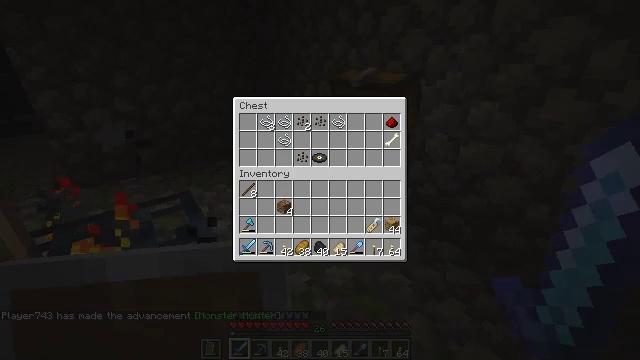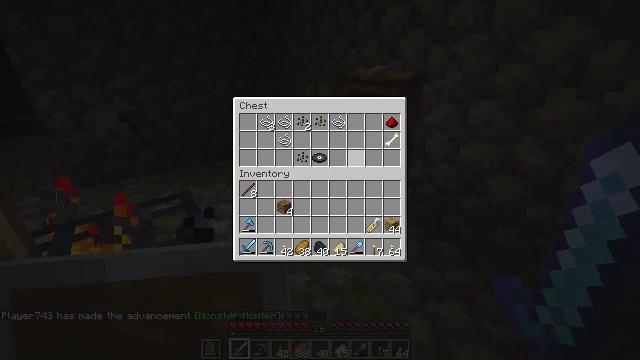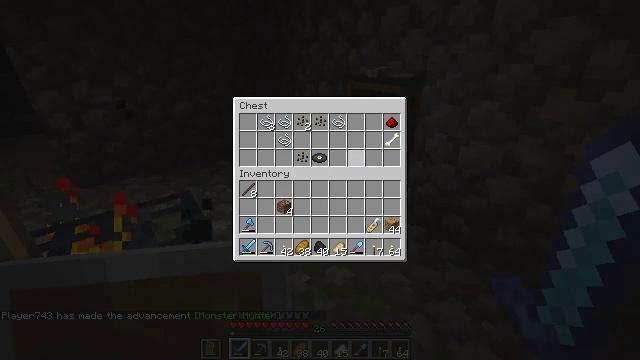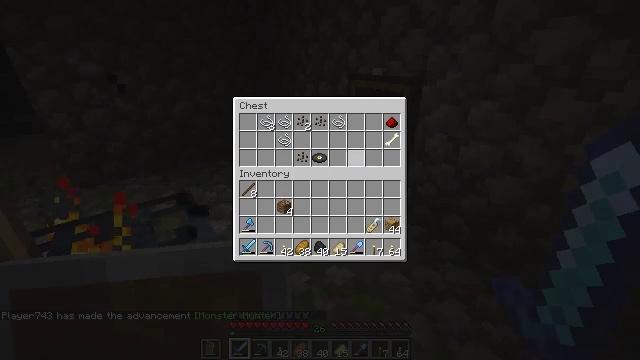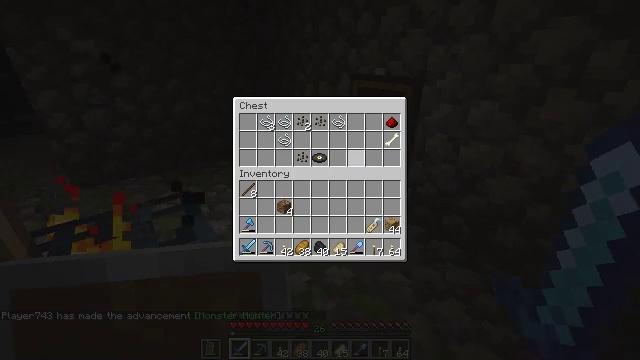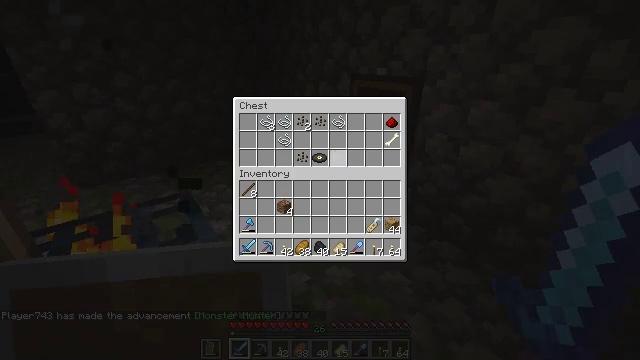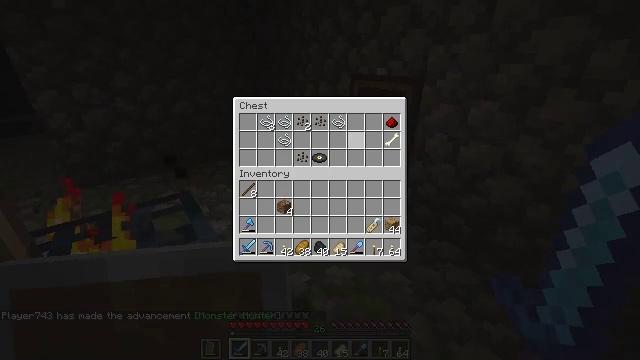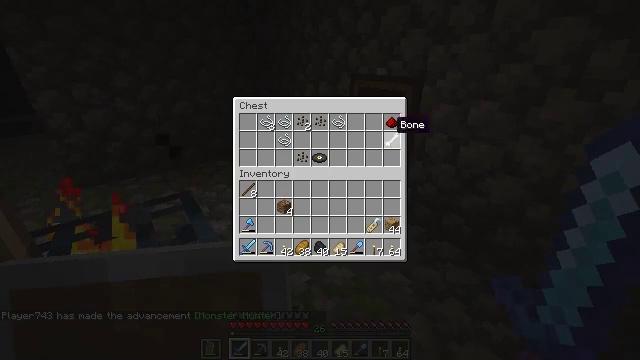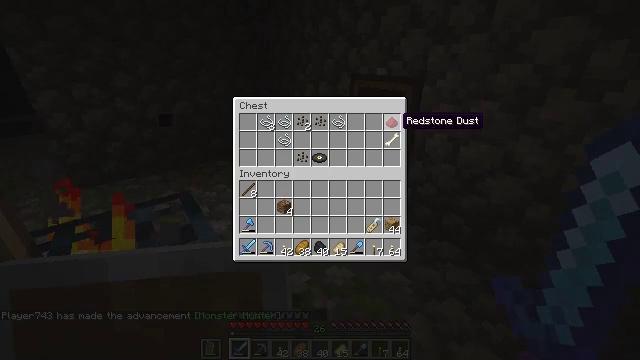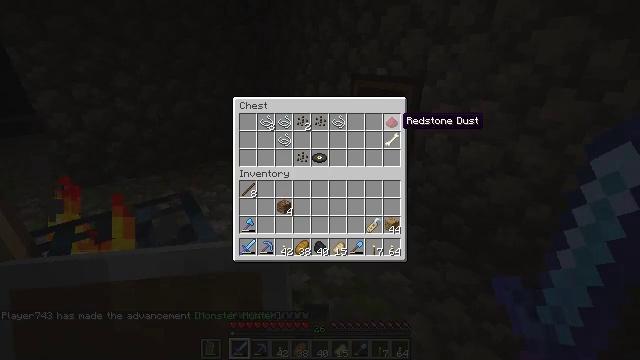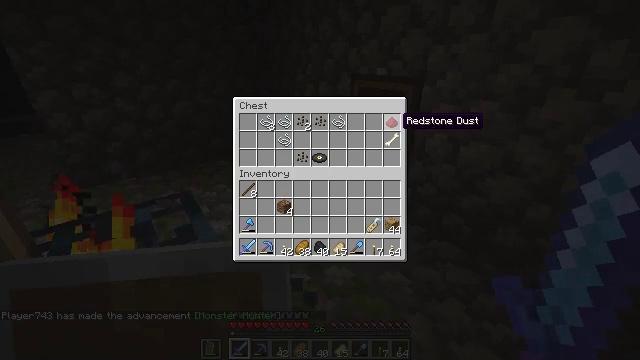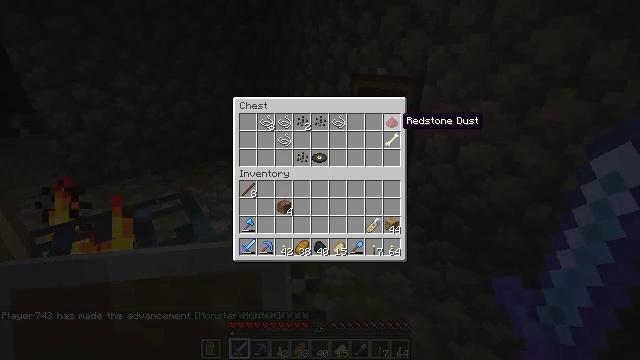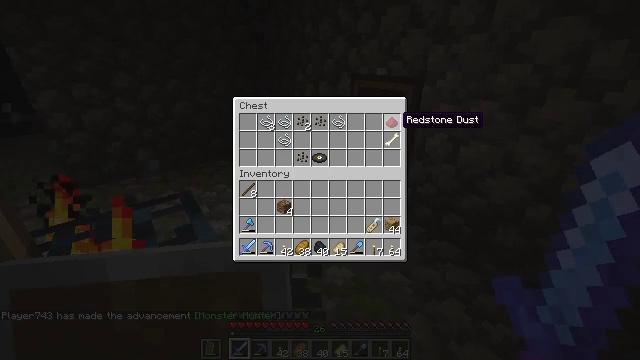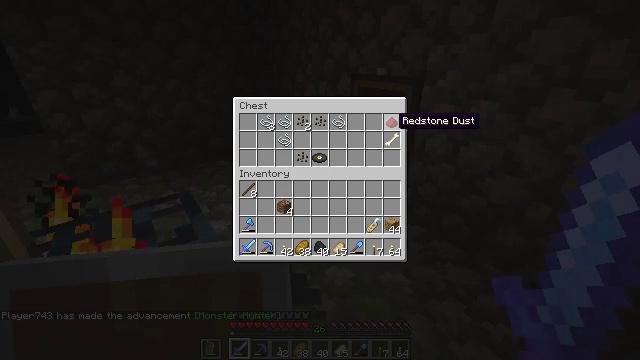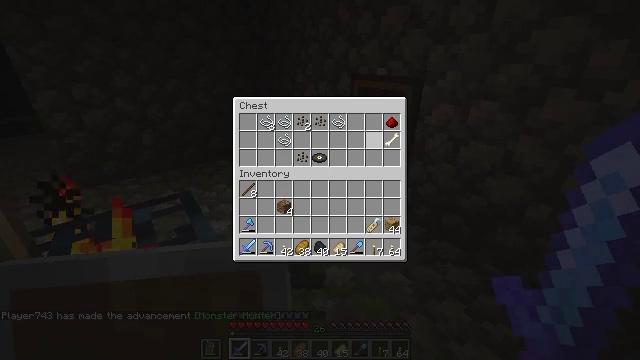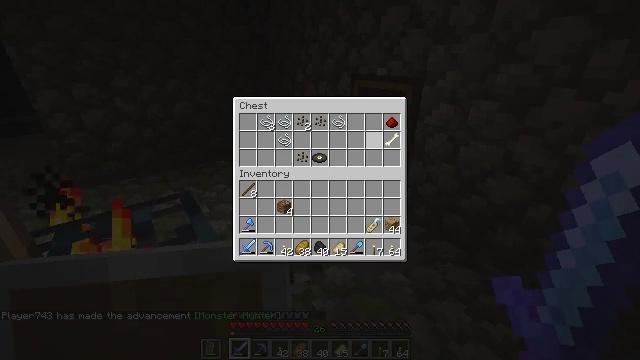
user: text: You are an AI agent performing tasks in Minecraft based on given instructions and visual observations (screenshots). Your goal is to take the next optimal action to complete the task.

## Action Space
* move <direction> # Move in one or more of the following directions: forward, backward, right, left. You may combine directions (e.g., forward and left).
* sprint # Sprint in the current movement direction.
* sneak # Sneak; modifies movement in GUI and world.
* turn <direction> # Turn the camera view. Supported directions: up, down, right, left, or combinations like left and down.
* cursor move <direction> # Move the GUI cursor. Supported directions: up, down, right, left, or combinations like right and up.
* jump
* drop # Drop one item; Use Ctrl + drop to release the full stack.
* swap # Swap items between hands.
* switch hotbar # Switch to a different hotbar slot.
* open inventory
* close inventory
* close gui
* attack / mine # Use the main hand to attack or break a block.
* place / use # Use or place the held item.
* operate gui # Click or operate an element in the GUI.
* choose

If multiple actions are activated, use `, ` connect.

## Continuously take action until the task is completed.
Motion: motion action
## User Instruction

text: Collect the spawner block.
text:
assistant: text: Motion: no_op
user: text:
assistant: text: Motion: no_op
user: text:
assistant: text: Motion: no_op
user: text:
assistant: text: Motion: cursor move left
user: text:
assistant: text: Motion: no_op
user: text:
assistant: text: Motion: cursor move right and up
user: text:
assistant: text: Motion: cursor move right and up
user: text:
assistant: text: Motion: no_op
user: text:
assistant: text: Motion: no_op
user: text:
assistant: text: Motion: no_op
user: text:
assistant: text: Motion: no_op
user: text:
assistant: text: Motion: no_op
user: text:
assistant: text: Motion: no_op
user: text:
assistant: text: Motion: cursor move left and down
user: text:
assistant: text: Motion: no_op
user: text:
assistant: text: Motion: no_op
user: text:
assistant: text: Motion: no_op
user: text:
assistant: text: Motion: no_op
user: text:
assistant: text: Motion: no_op
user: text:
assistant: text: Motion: no_op
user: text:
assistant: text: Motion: cursor move left
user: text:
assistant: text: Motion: cursor move left
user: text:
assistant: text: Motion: cursor move left
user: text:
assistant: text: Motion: no_op
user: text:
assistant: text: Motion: no_op
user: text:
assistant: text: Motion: no_op
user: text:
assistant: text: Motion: no_op
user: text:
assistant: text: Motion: cursor move right
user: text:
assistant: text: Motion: no_op
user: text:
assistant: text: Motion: no_op